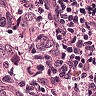
Metastatic tissue present: yes